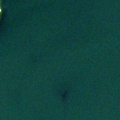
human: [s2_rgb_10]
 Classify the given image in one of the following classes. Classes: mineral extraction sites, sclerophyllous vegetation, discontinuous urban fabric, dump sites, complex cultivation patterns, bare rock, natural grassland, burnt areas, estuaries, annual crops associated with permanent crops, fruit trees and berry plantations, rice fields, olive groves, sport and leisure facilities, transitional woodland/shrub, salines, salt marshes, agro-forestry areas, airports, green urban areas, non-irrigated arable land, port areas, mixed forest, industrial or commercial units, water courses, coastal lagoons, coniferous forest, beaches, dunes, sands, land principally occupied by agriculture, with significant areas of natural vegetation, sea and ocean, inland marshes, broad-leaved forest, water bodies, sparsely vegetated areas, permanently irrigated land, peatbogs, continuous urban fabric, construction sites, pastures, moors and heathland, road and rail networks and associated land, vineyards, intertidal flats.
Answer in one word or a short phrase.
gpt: sea and ocean